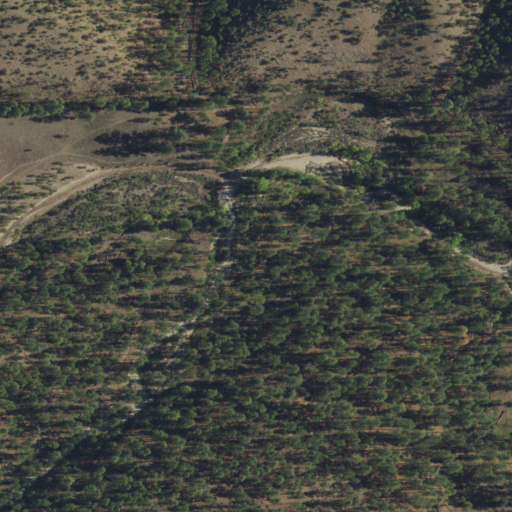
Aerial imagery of valley in New Mexico named Bloodgood Canyon containing evergreen forest, shrub, and grassland